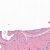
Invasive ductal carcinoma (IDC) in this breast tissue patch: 1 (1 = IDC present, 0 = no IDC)